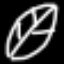
Label: leaf